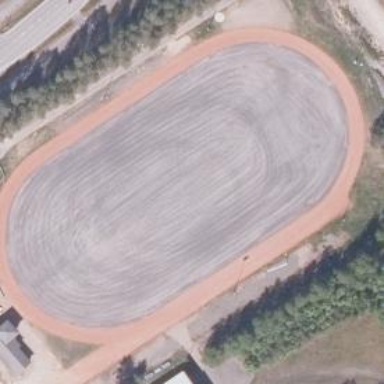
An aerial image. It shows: Unpaved track in leisure land area.